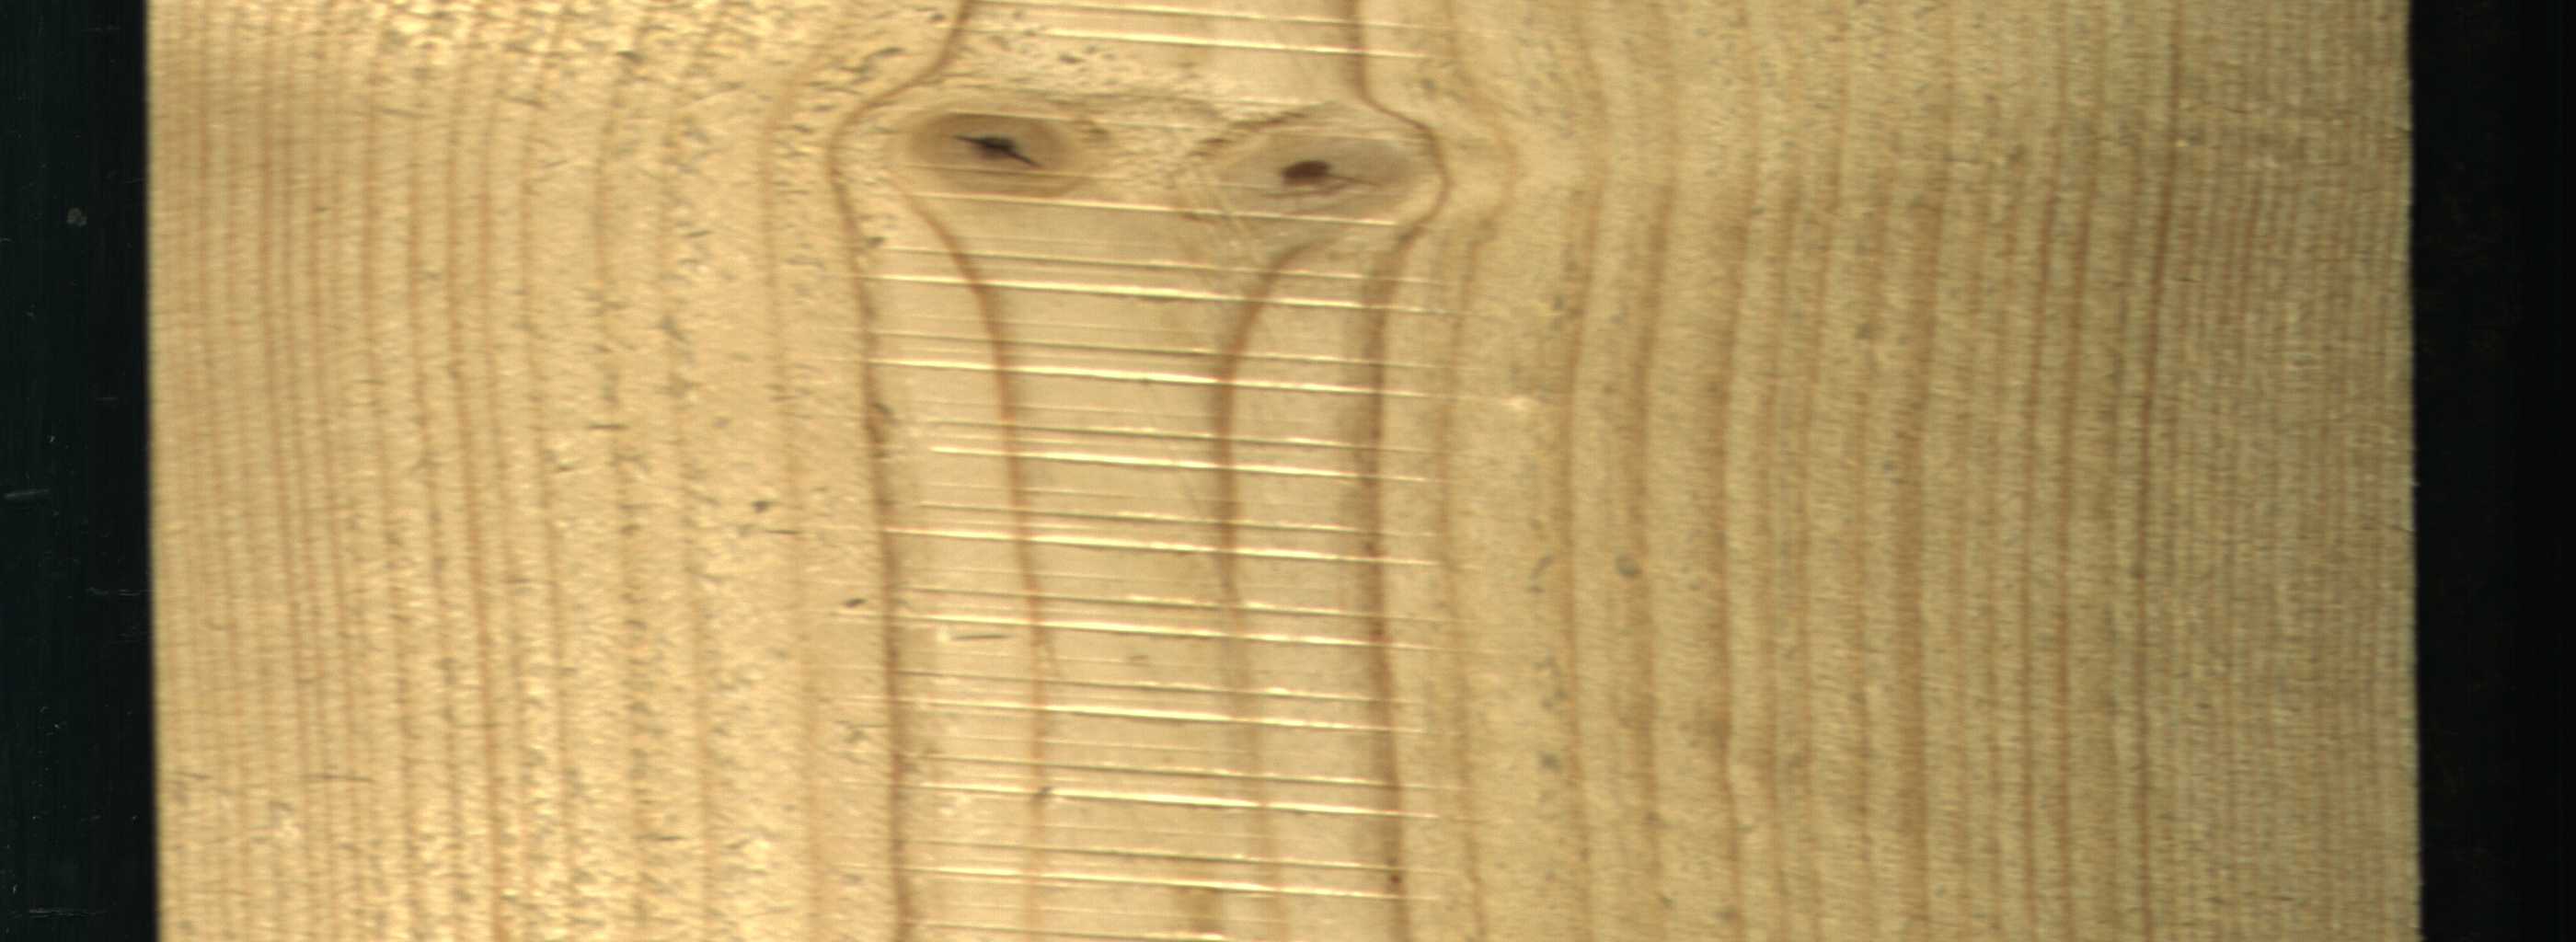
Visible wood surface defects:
knot_with_crack
Live_Knot